Question: As part of more complex algorithm I need following:
- - -

I have thinking of some circle rasterization algorithm, but this will lead to some gaps in filling. Another way is to use some mathematical morphology operation like dilation but this seems to be computationally expensive to do.
I am generally looking for way to do this on arbitrary shape but initially circle algorithm will be enough.
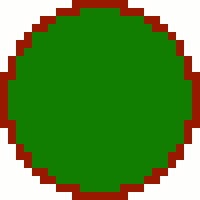
Answer: My current solution for circle.
Based on well known <URL>
- - - -
This algorithm can be applied for other types of parametric shapes (Bezier curve based for example)
For non-parametric shapes (pixel based) image convolution (dilation) with kernel with central symmetry (circle). In other words for each pixel in shape looking for neighbors in circle with small radius and setting them to be part of the set. (expensive computation)